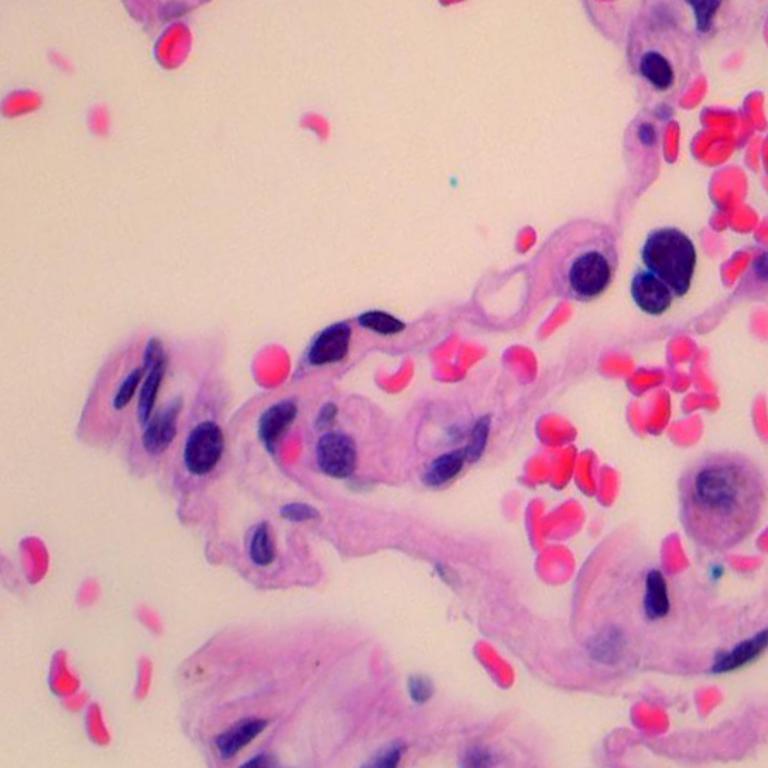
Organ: lung
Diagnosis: benign